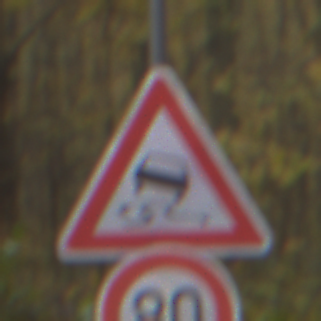
Verkehrszeichen: SchleuderOderRutschgefahr
Zusatzzeichen unten: Geschwindigkeit80
Umgebung: Outdoor, Nature
Tageszeit: MorningAfternoon
Wetter: Overcast
Licht: Natural
Jahreszeit: Autumn
Kontrast: LowContrast